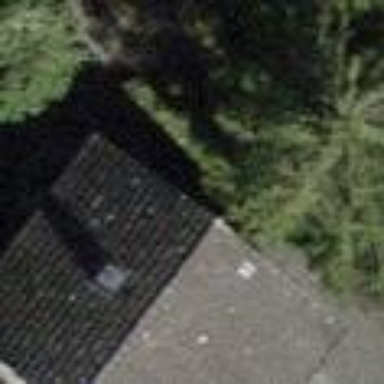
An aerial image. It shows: Building with tiled roof.